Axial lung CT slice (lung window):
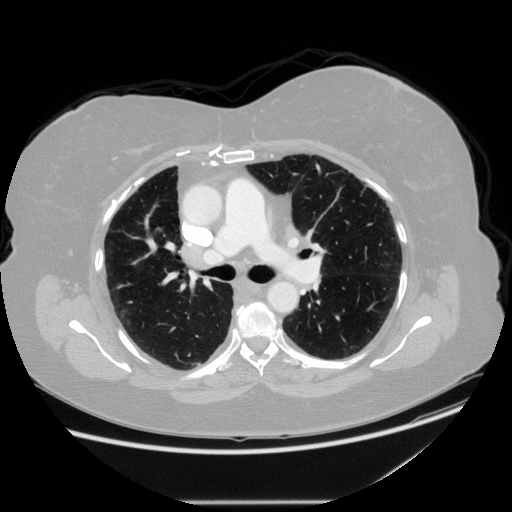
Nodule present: no